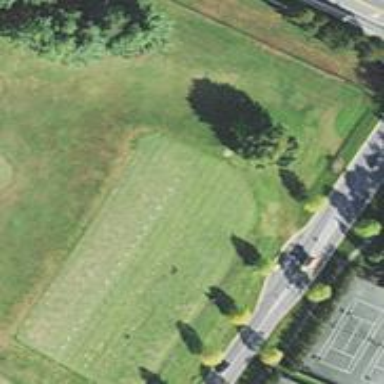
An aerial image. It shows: Grass area designated as golf tee.